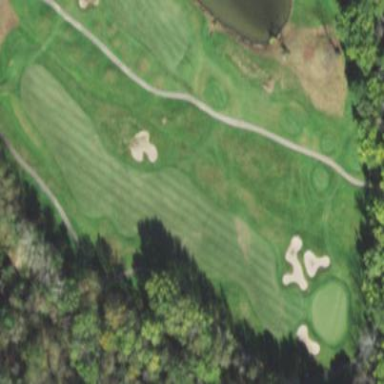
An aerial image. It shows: Area with grass used as rough in golf course.